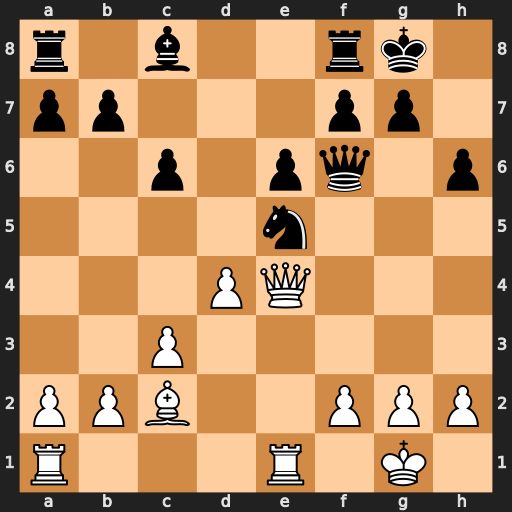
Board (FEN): r1b2rk1/pp3pp1/2p1pq1p/4n3/3PQ3/2P5/PPB2PPP/R3R1K1
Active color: w
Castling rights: -
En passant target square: -
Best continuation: Qh7#